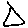
Label: triangle